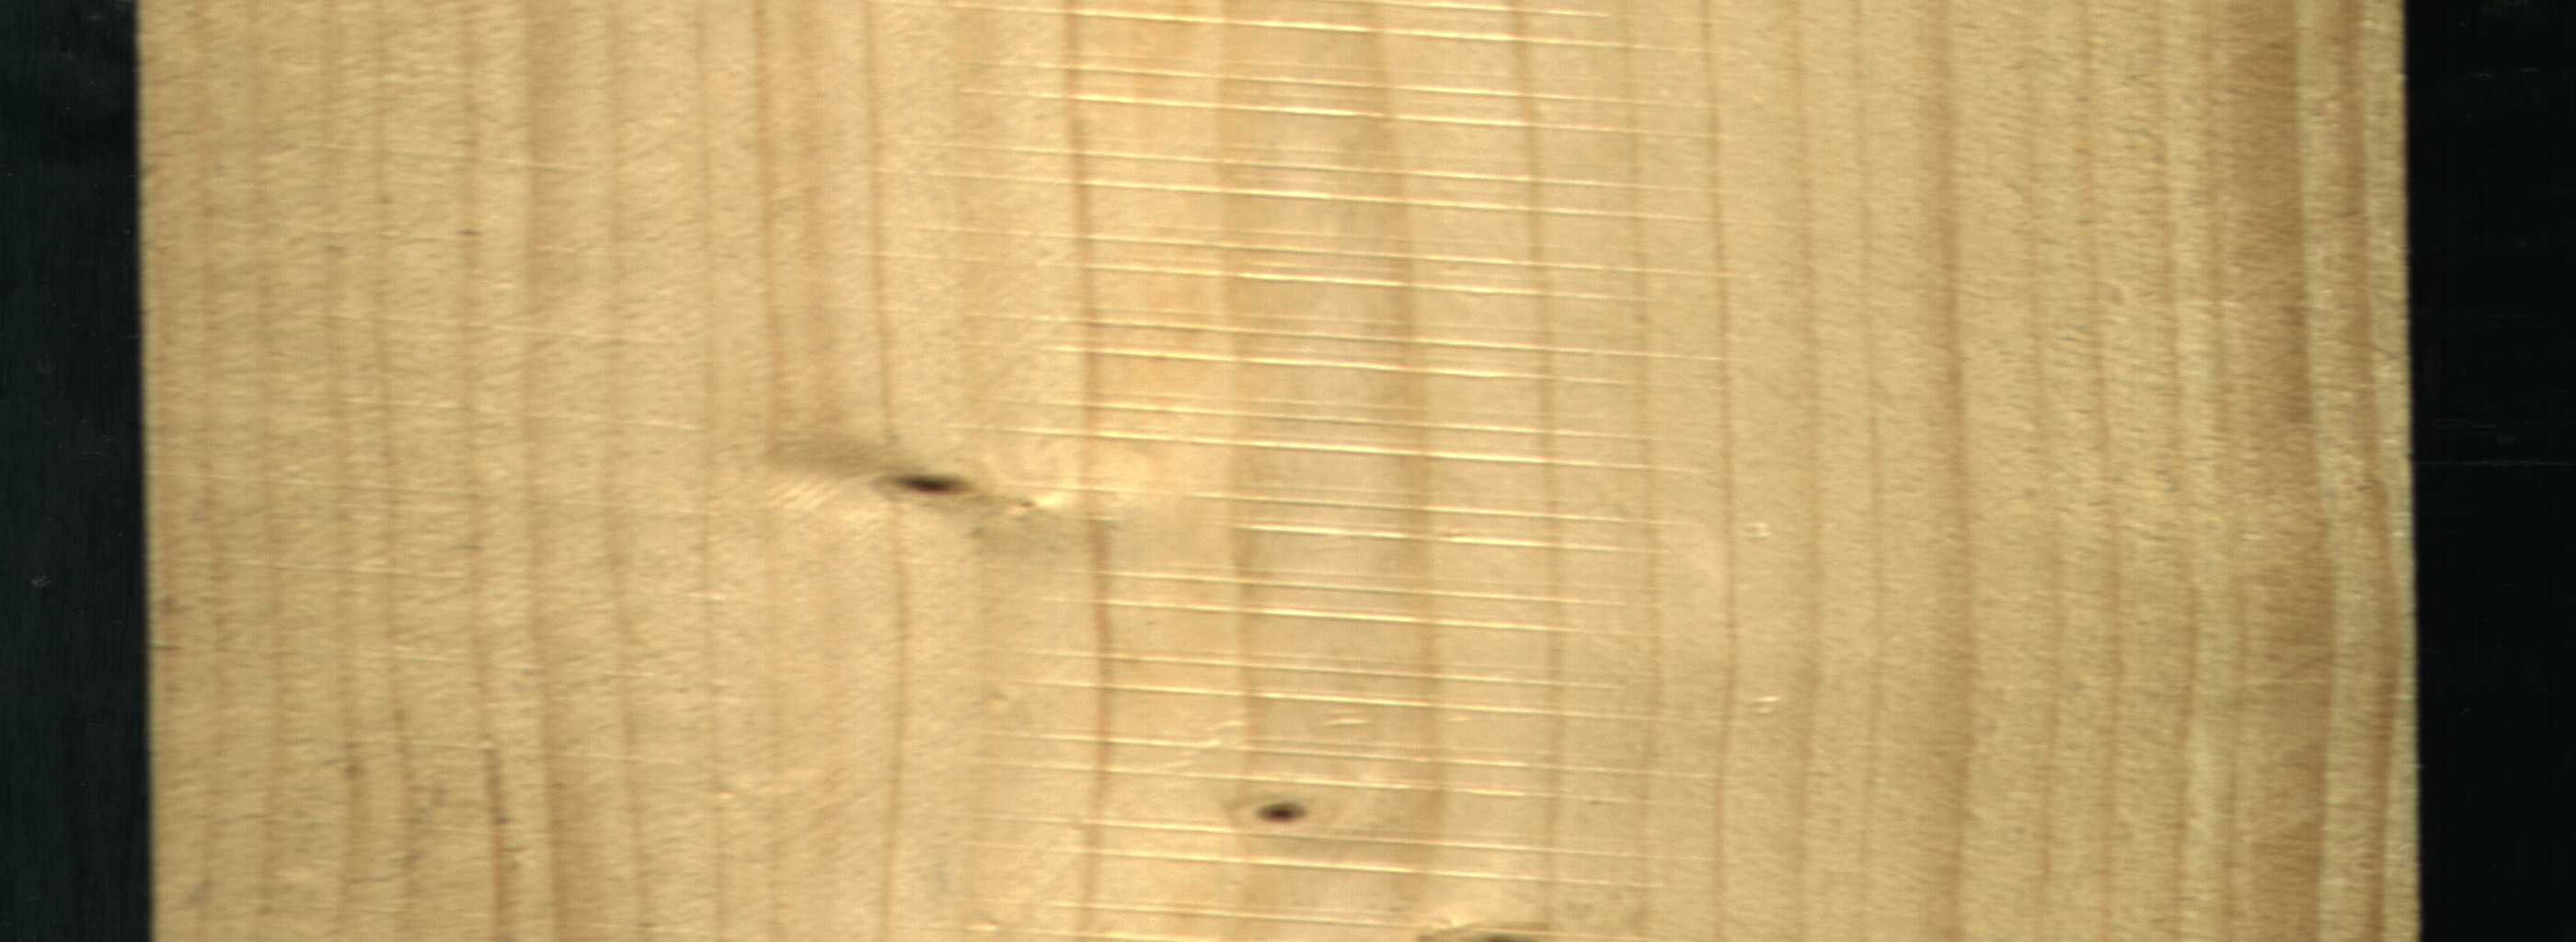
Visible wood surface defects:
Live_Knot
Live_Knot